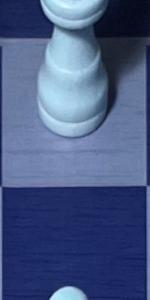
Label: Empty